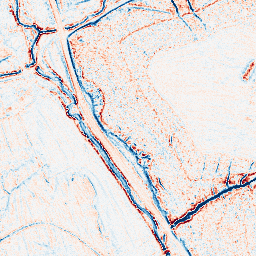
Category: edge_preserving
Decomposition family: anisotropic_diffusion
Decomposition parameters: iterations: 10
kappa: 10
gamma: 0.1
Upsampling method: sinc_blackman
Upsampling parameters: scale: 2
kernel_size: 16
Upsampling scale: 2